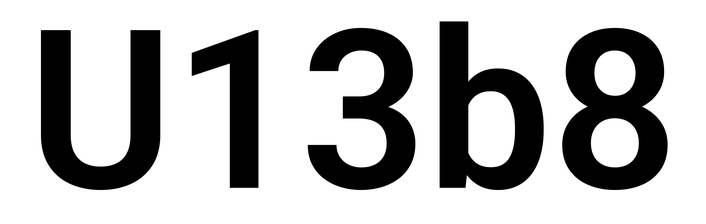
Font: Roboto_SemiBold